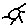
Label: sun